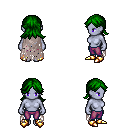
a pixel art fantasy rpg character, female body template, dark elf, purple skin, gray tattered cape, magenta pants, green loose hair, gold boots, four views (front, back, left, right), 2x2 character sprite sheet, small pixel art, hard edges, no anti-aliasing